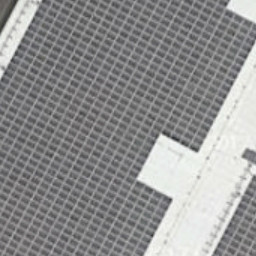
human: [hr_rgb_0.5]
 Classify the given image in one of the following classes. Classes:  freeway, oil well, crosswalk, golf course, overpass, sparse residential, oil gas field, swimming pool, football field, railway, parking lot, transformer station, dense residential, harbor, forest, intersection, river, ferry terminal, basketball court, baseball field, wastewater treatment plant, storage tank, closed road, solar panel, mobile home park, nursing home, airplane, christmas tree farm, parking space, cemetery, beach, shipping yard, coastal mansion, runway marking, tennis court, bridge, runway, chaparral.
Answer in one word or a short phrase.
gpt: solar panel